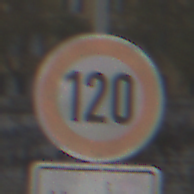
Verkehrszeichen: Geschwindigkeit120
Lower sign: HinweisDurchVerbaleAngabe6
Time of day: MorningAfternoon
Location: Outdoor (Suburban)
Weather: PartlyCloudy
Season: NotSpecified
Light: Natural